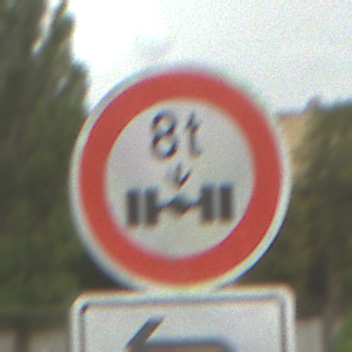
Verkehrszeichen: TatsaechlicheAchslast
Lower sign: RichtungsangabeDurchPfeile2
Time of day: MorningAfternoon
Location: Outdoor (Suburban)
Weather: PartlyCloudy
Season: NotSpecified
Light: Natural